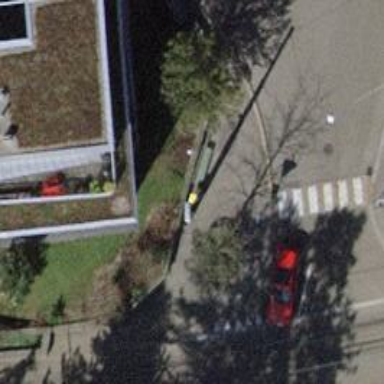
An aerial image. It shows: Bench for seating.